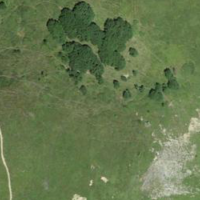
EUNIS habitat code: 26
Species observed at this site:
Arnica montana
Scaeva selenitica